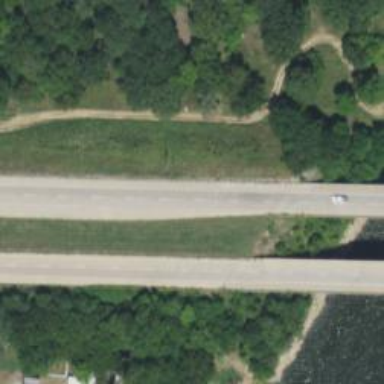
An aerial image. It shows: Bridge over trunk highway with expressway.